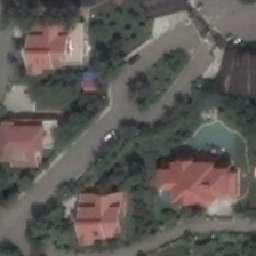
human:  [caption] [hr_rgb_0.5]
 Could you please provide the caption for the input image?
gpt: a large number of tall trees have been planted around the house.

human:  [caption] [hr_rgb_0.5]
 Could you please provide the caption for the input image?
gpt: Many big trees have been planted around the house.

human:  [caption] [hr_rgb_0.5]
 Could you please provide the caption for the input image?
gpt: Many tall trees were planted around the house.

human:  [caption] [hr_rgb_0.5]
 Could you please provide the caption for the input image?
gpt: A large number of tall trees were planted in the REDOR's house.

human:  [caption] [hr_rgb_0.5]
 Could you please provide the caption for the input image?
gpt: a large number of tall trees have been planted around the house.